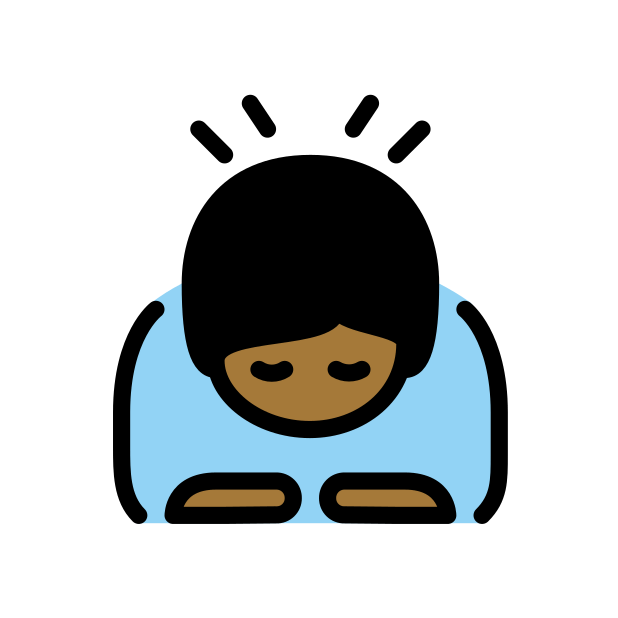
person bowing: medium-dark skin tone